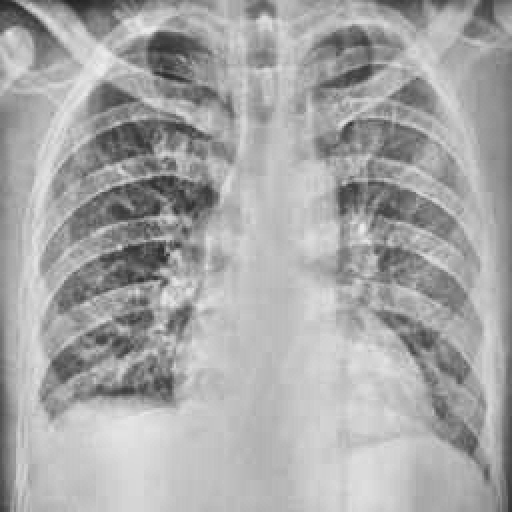
Finding: TUBERCULOSIS